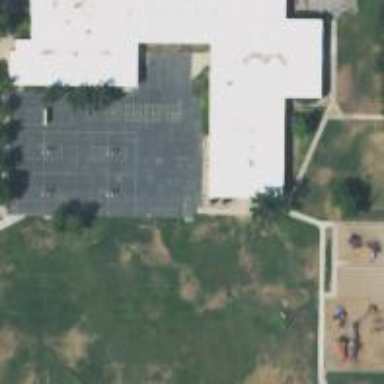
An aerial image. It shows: Schoolyard with asphalt surface.